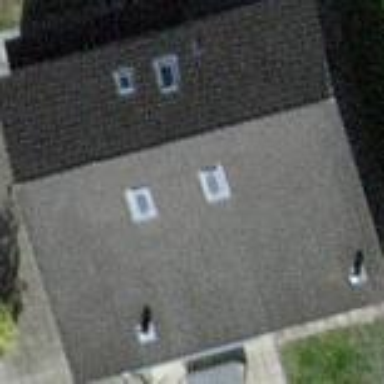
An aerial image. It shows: Residential building with gabled roof.